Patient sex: F
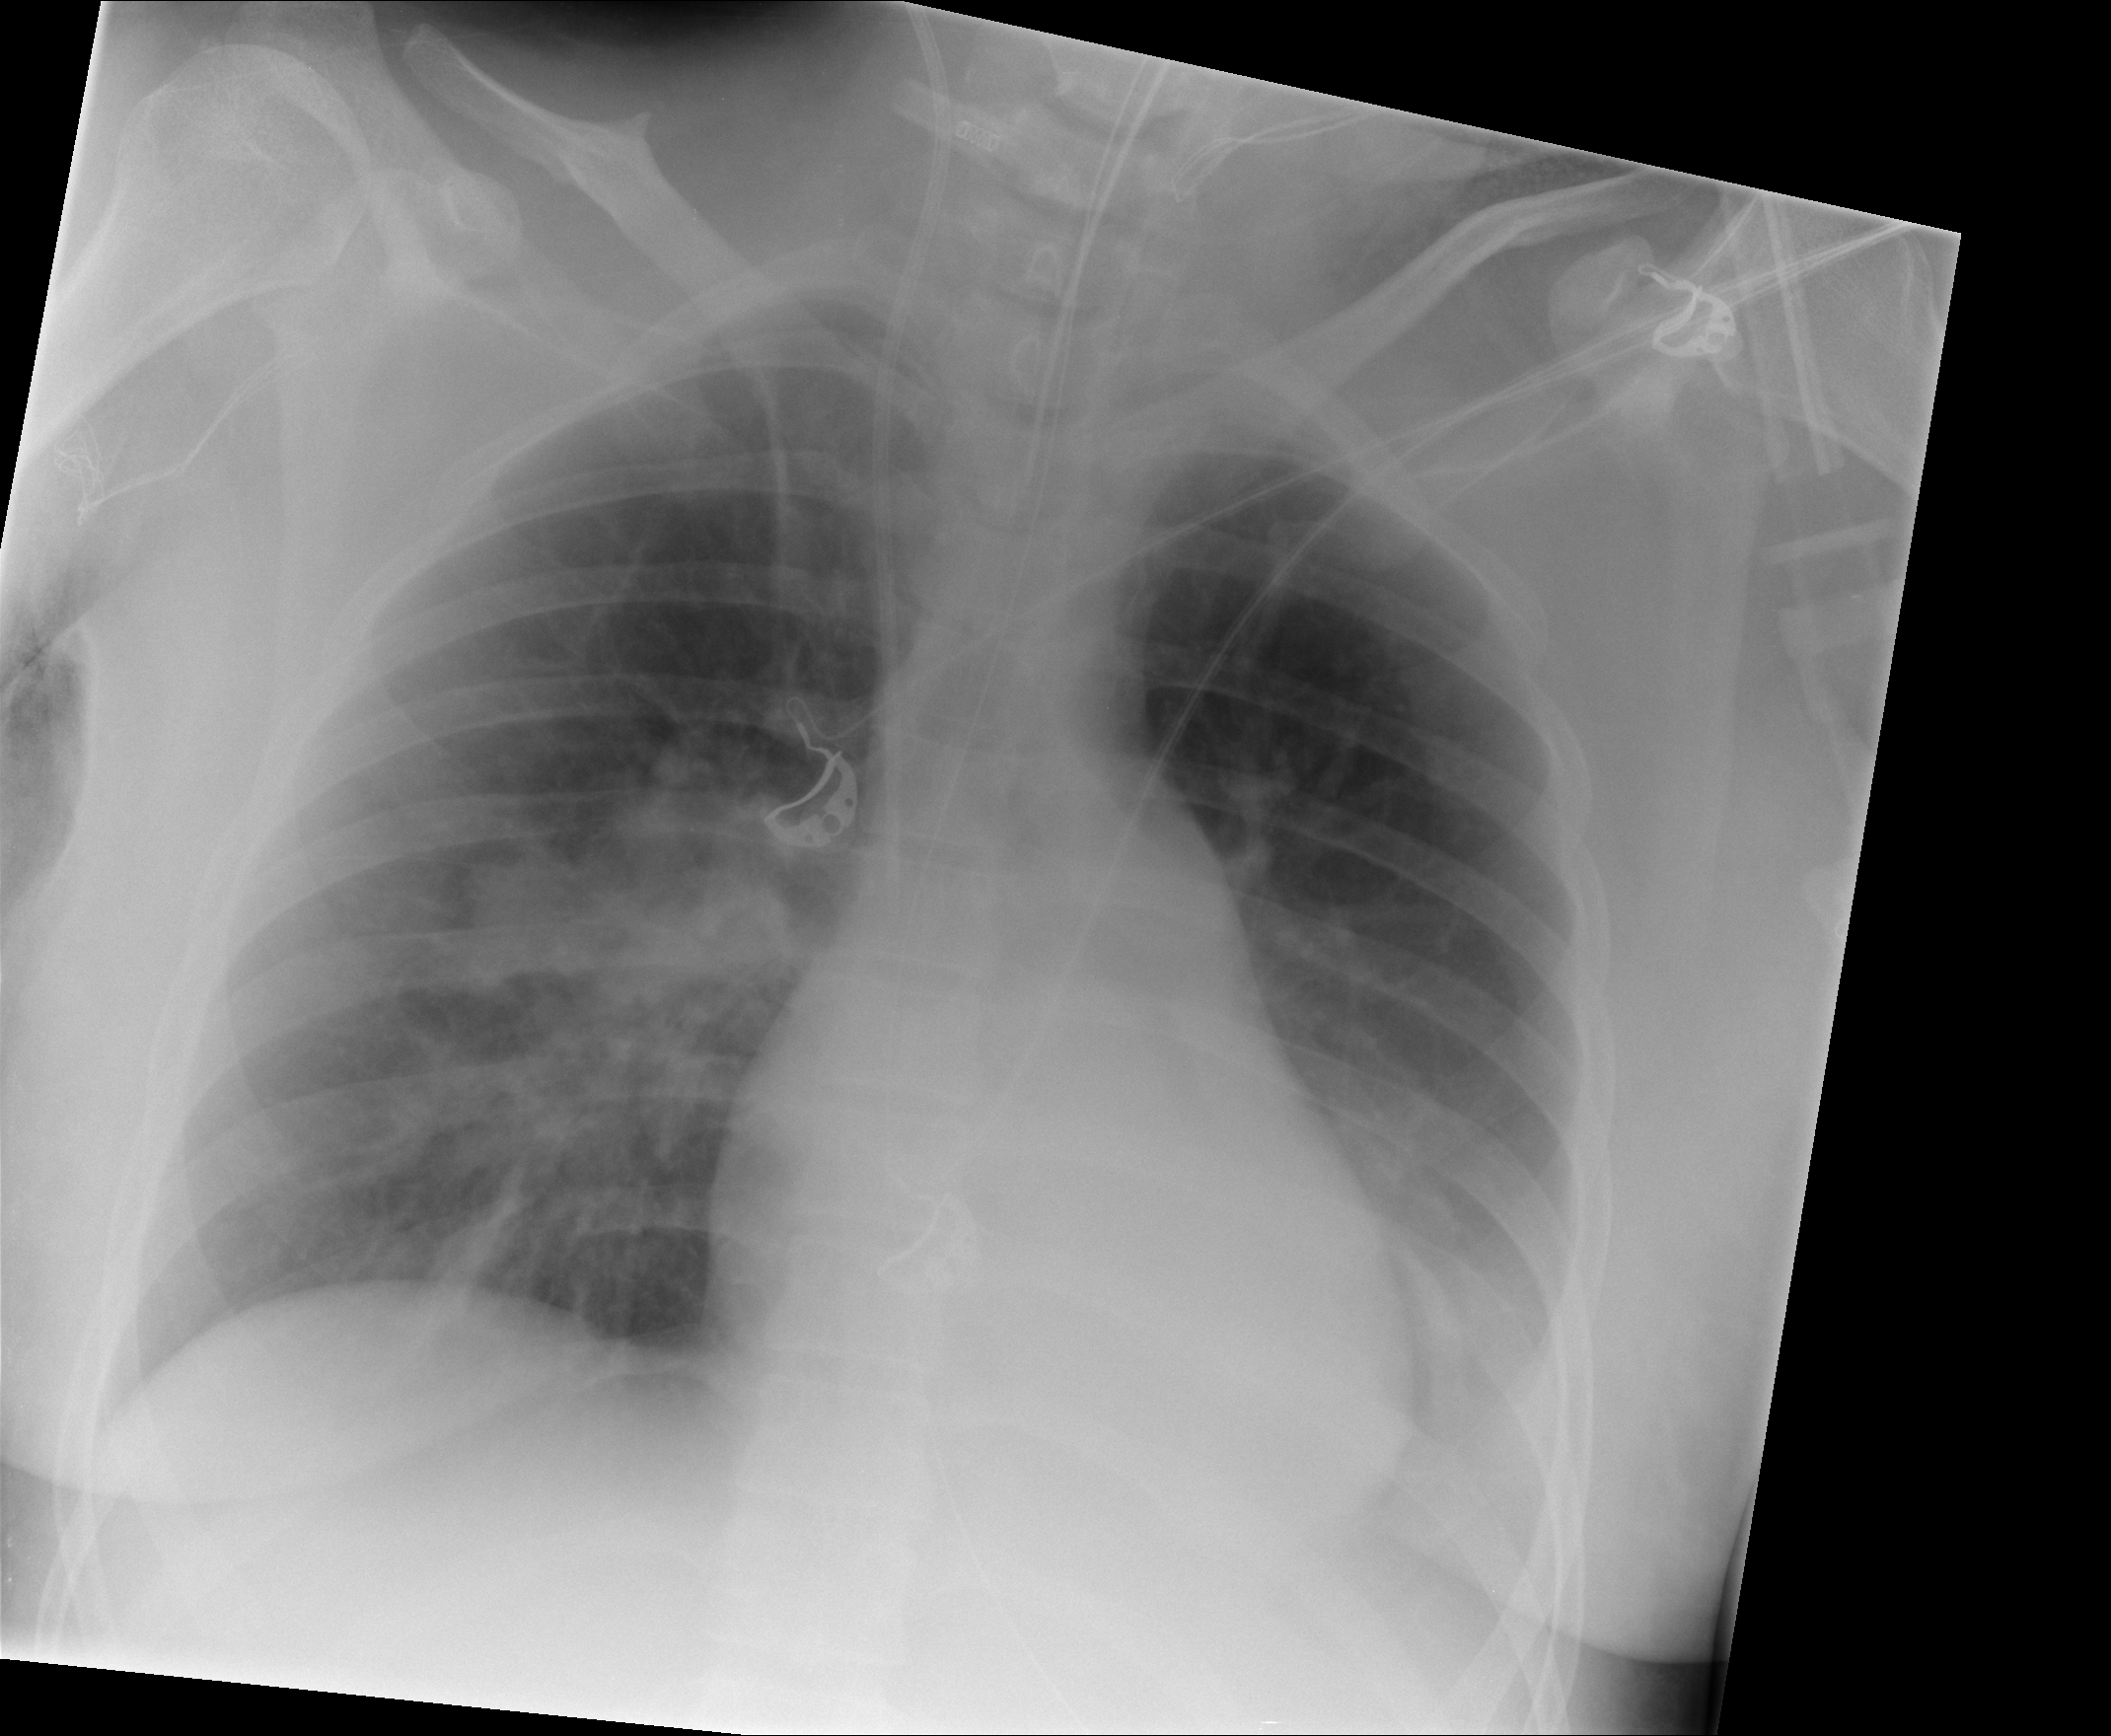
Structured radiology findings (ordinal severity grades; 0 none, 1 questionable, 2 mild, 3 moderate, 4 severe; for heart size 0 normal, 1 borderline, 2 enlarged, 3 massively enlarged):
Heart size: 0
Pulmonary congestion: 0
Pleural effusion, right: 0
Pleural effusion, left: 1
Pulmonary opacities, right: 2
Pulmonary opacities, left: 1
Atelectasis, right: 0
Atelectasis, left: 0